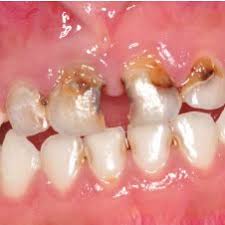
Condition: Caries